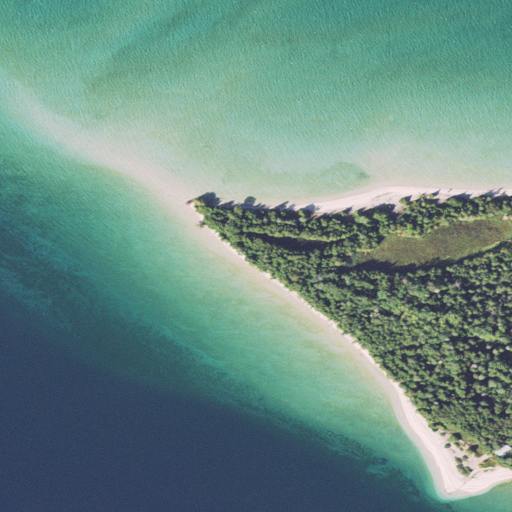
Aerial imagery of cape in Michigan named Lighthouse Point containing open water, barren land, woody wetlands, and evergreen forest